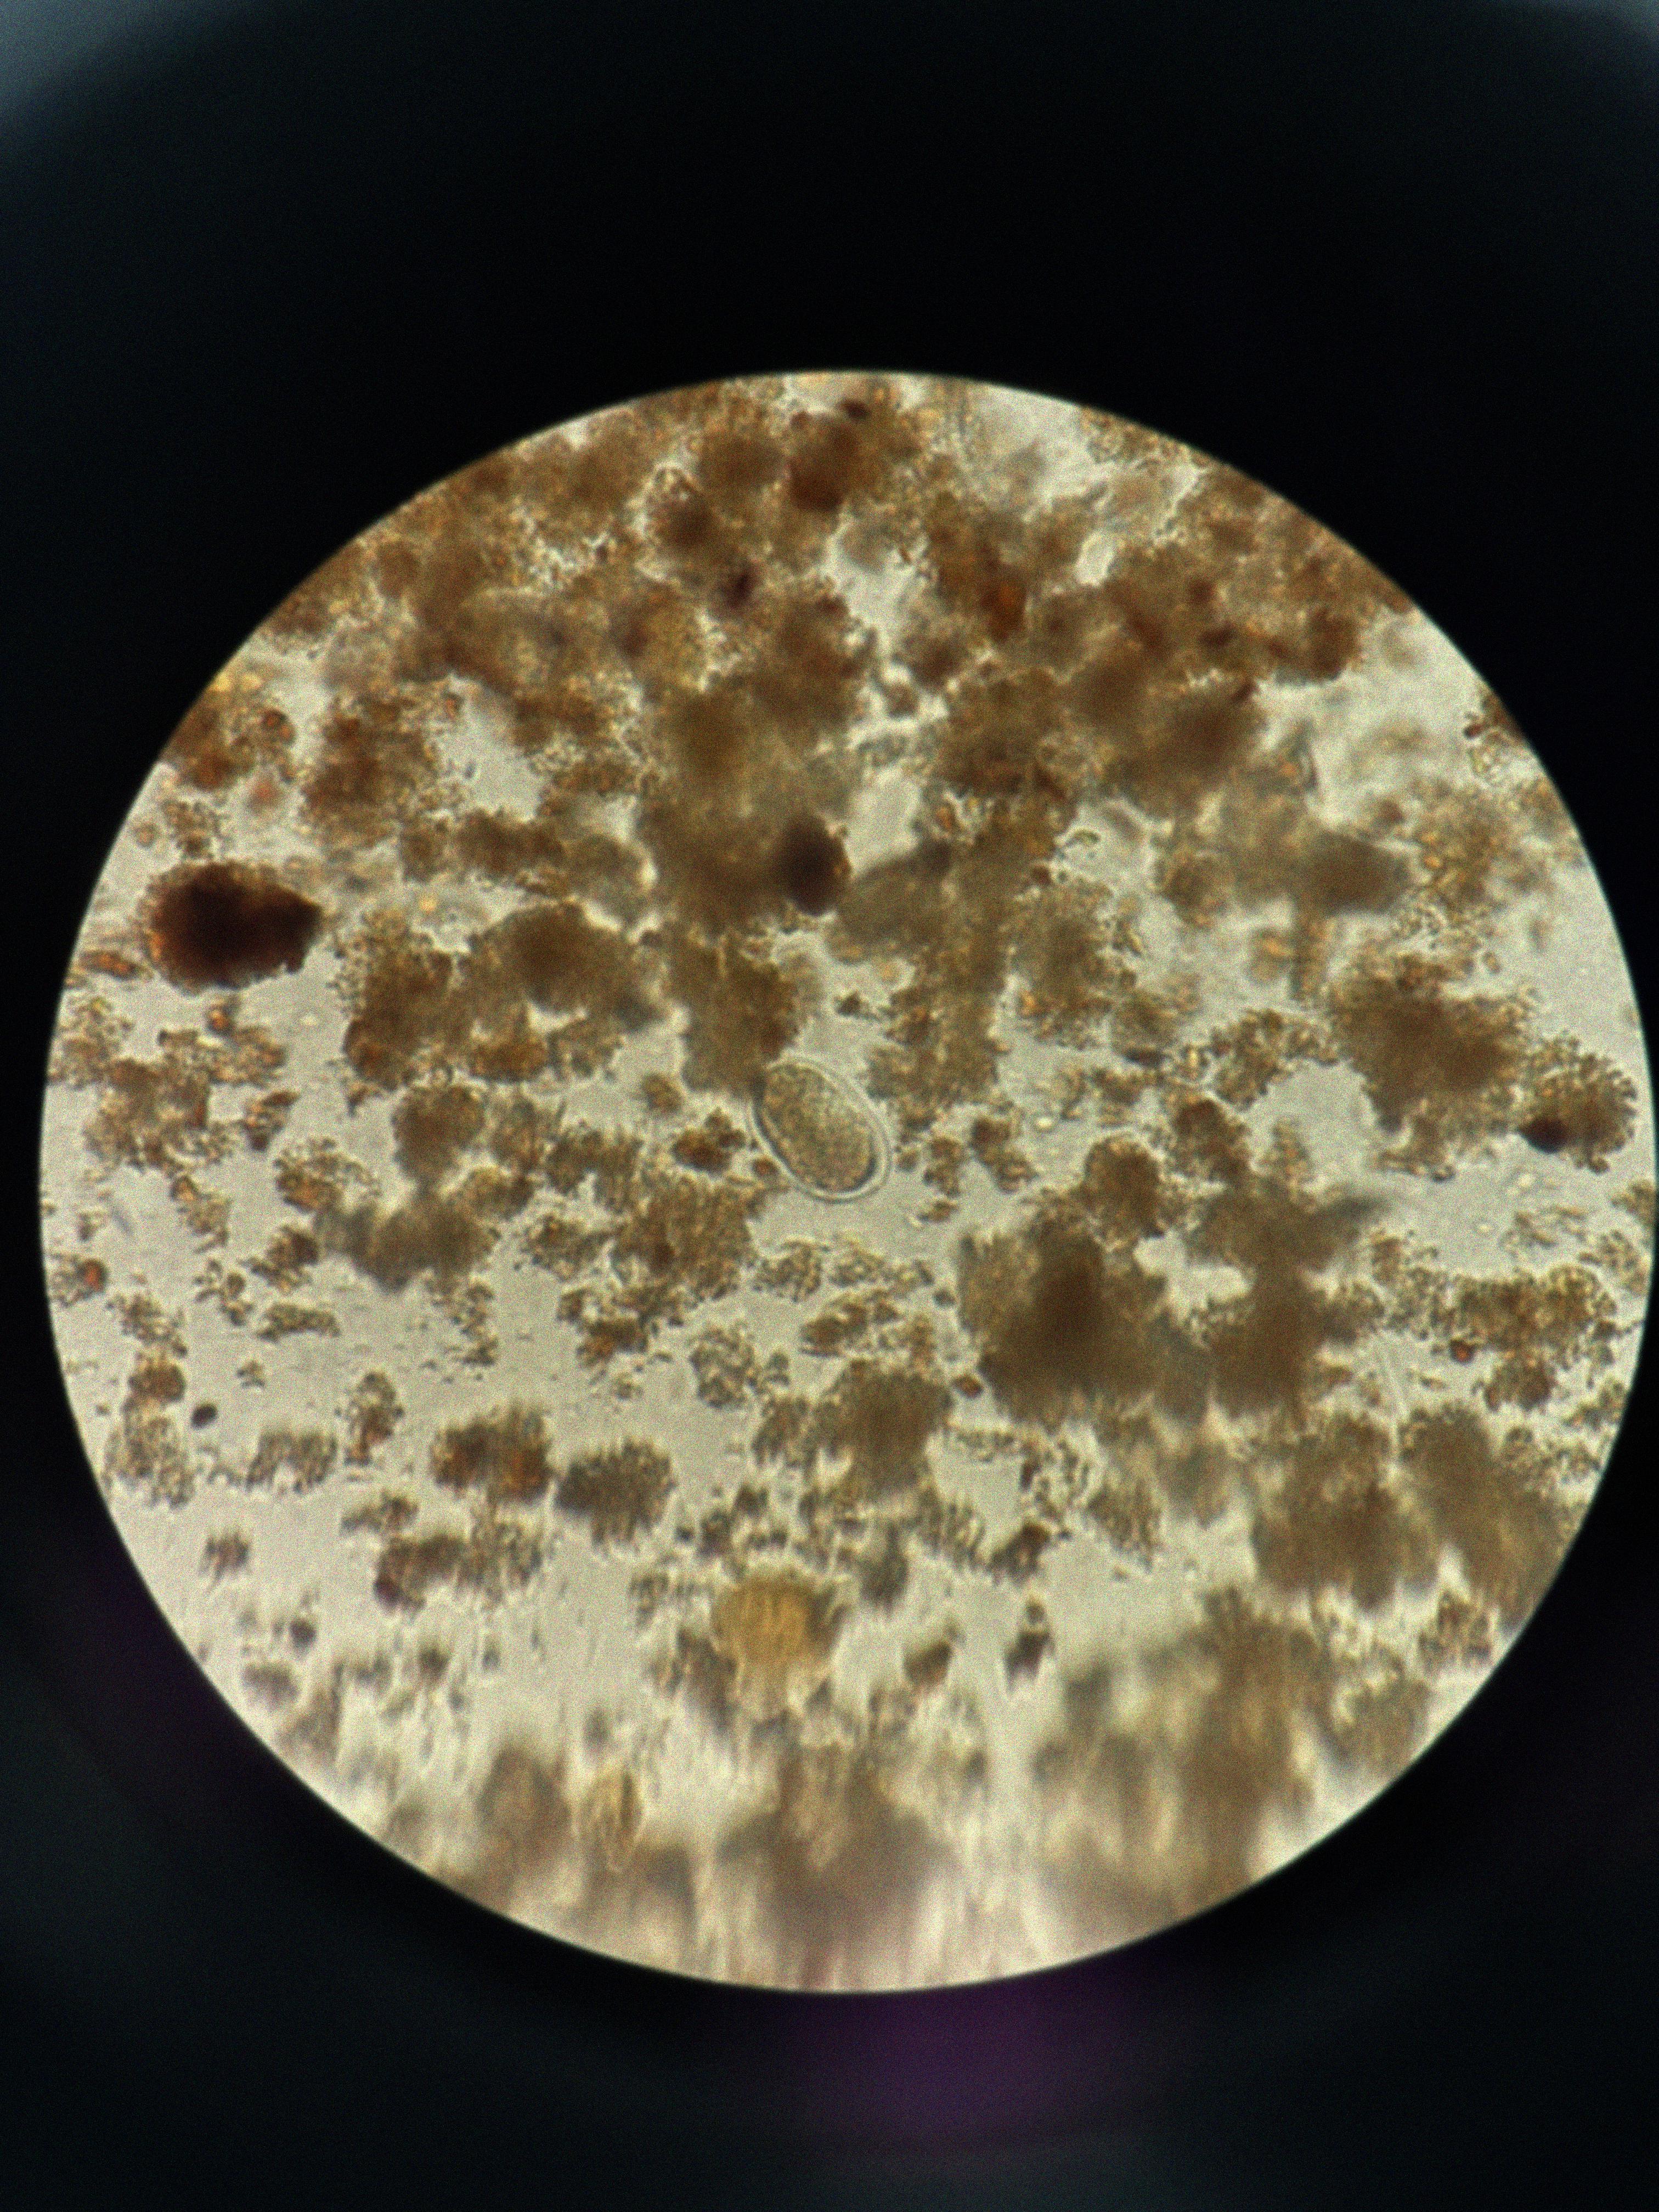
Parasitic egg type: Hookworm egg